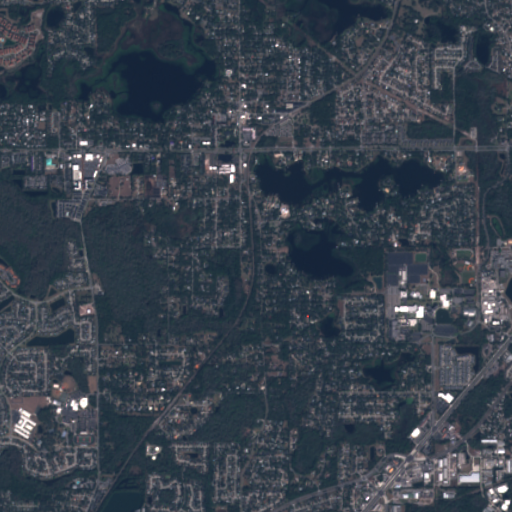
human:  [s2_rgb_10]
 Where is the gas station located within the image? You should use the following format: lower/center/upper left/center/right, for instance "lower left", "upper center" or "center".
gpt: The gas station is located in the lower right of the image.
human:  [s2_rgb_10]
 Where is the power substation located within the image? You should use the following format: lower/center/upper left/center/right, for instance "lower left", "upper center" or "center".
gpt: The power substation is located in the upper right of the image.
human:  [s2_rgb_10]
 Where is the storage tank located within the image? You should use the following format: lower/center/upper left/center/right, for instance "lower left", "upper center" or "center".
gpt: The storage tank is located in the lower left of the image.
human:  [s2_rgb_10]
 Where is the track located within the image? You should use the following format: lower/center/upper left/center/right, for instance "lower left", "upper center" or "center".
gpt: The track is located in the lower left of the image.
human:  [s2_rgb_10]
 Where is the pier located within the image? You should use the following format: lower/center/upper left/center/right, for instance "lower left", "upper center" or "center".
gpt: The pier is located in the center of the image.
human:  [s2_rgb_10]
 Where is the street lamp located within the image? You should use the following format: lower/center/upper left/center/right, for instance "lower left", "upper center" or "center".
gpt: The street lamp is located in the lower left of the image.
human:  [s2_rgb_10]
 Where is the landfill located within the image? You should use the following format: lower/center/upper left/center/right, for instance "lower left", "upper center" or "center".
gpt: There is no landfill in the image.